设直线$l_1$、$l_2$的倾斜角分别为$\theta_1$、$\theta_2$，求证：$l_1\perp l_2$的充要条件是$|\theta_1-\theta_2|=\dfrac{\pi}{2}$。
【解答】
\raggedright
\textbf{【答案】}证明见解析
\textbf{【分析】}对直线的倾斜角分类讨论，运用三角形外角定理证明.
\textbf{【详解】}如图，直线$l_1,l_2$相交于$A$点，分别与$x$轴交于$B$，$C$两点，
当$\theta_1 \neq \dfrac{\pi}{2}$时，如果$l_1 \perp l_2$，则$\theta_2 = \theta_1 + \dfrac{\pi}{2}$，$|\theta_1 - \theta_2| = \dfrac{\pi}{2}$；
如果$|\theta_1 - \theta_2| = \dfrac{\pi}{2}$，$\because \theta_2$是$\triangle ABC$的外角，$\therefore \theta_2 - \theta_1 = \dfrac{\pi}{2}$，$\theta_2 = \theta_1 + \dfrac{\pi}{2}$，$l_1 \perp l_2$，
即$l_1 \perp l_2$是$|\theta_1 - \theta_2| = \dfrac{\pi}{2}$的充要条件；

当$\theta_1 = \dfrac{\pi}{2}$时，则$l_1 \perp x$轴，如果$l_1 \perp l_2$，则$l_2 \parallel y$轴，$\theta_2 = 0$，$\therefore |\theta_2 - \theta_1| = \dfrac{\pi}{2}$；
如果$|\theta_2 - \theta_1| = \dfrac{\pi}{2}$，则$\because 0 \leq \theta_2 < \pi$，$\therefore \theta_2 = 0$，即$l_1 \perp l_2$；
即$l_1 \perp l_2$是$|\theta_2 - \theta_1| = \dfrac{\pi}{2}$的充要条件.
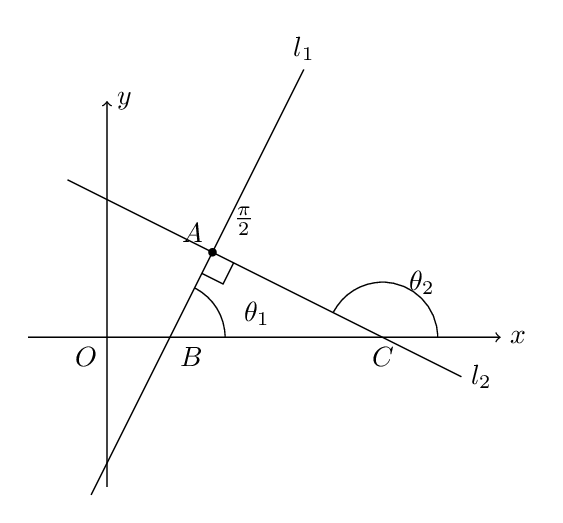